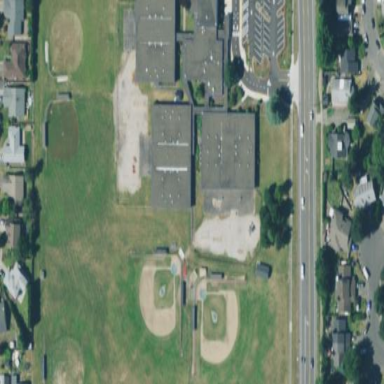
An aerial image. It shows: School.